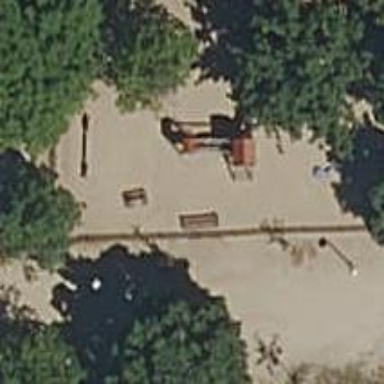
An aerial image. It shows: Playground area for leisure activities on the land.